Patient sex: F
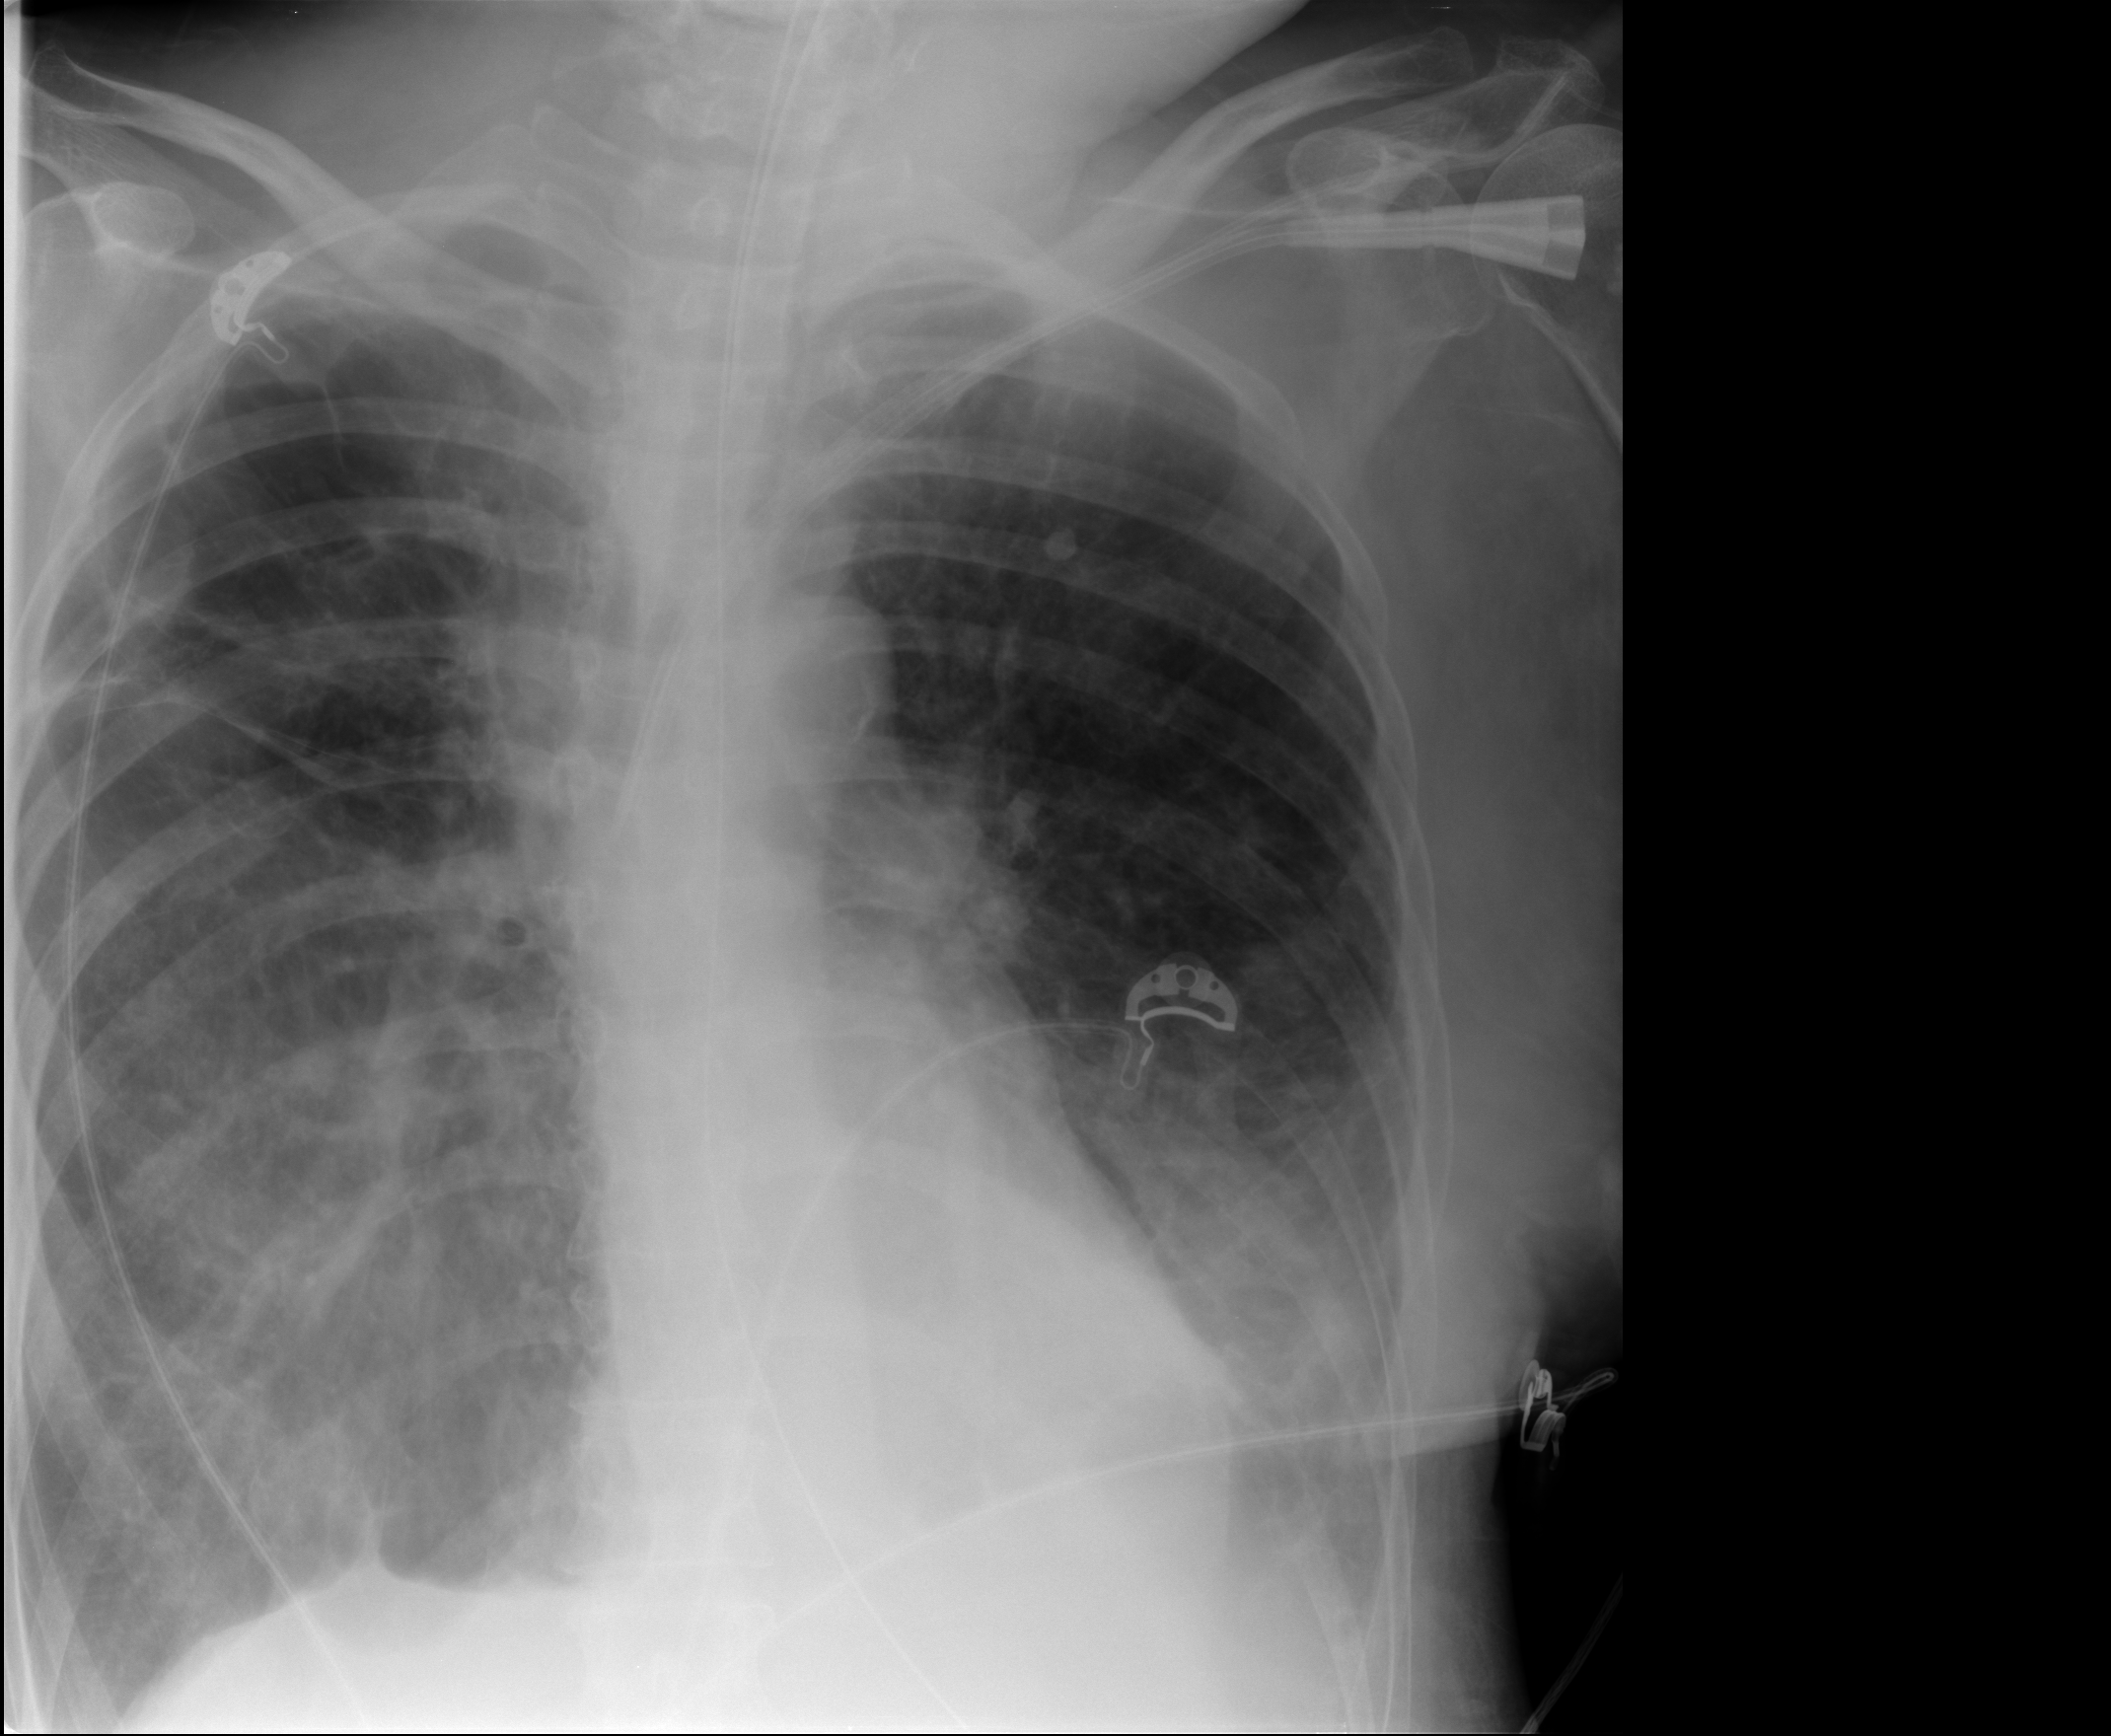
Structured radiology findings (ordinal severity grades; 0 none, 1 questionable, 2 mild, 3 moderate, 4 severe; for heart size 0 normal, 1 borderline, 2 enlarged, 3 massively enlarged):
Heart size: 0
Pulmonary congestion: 2
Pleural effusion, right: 1
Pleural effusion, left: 2
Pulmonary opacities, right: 1
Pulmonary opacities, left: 1
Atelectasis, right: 2
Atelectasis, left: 2